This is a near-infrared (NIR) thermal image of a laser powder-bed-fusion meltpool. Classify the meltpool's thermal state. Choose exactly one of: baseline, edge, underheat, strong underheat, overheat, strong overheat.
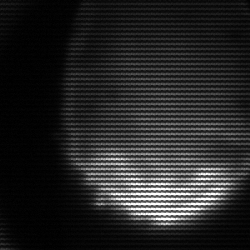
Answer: edge